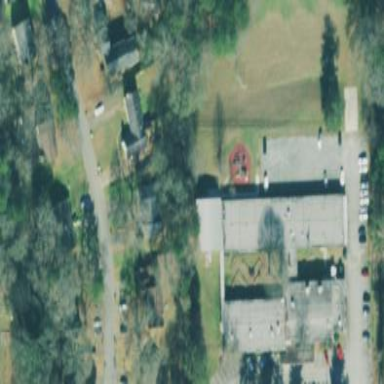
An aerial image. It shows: School building.